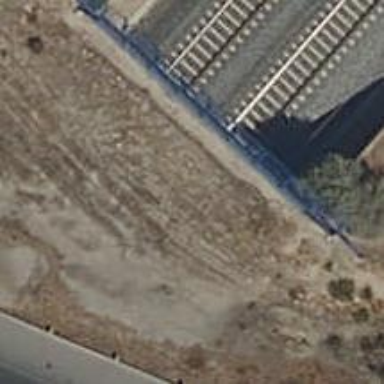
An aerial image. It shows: Railway tunnel with electrified contact lines.